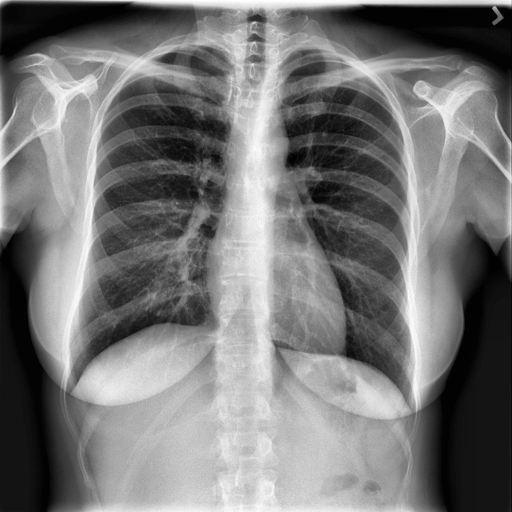
Finding: NORMAL